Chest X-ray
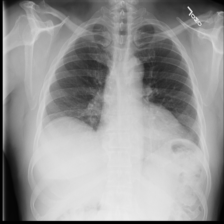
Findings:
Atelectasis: negative
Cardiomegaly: negative
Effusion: negative
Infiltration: negative
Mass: negative
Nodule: negative
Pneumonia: negative
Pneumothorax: negative
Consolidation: negative
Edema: negative
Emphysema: negative
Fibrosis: negative
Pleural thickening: negative
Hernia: negative